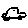
Label: car